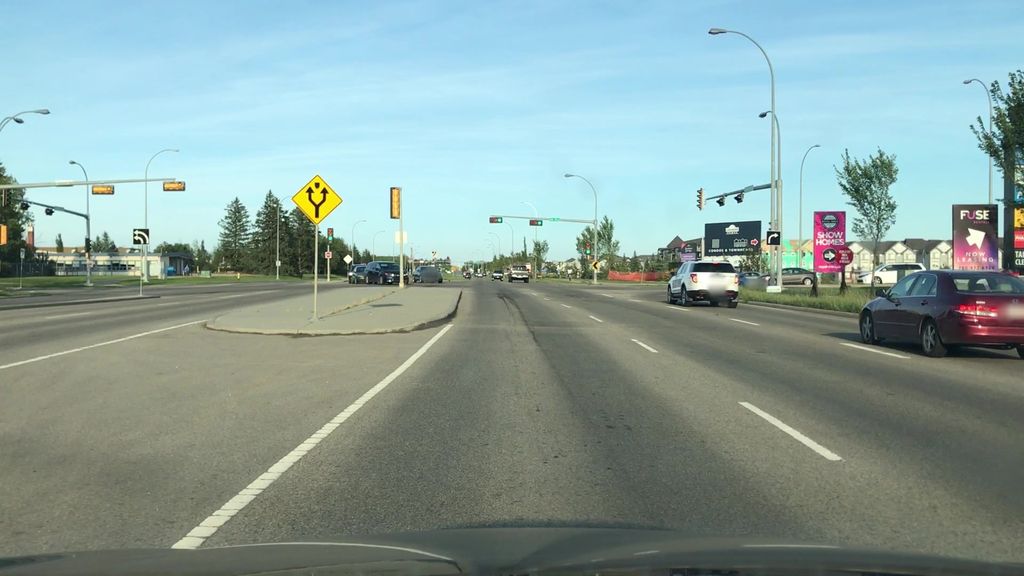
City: edmonton